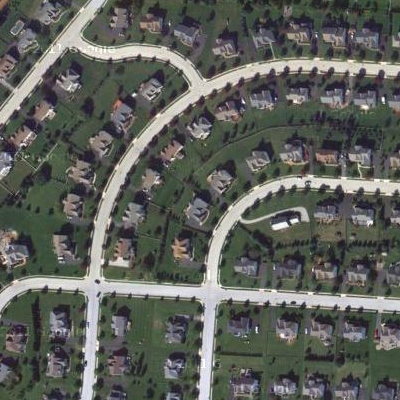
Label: Resident